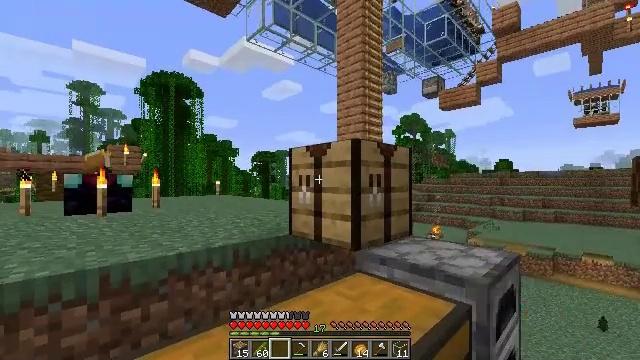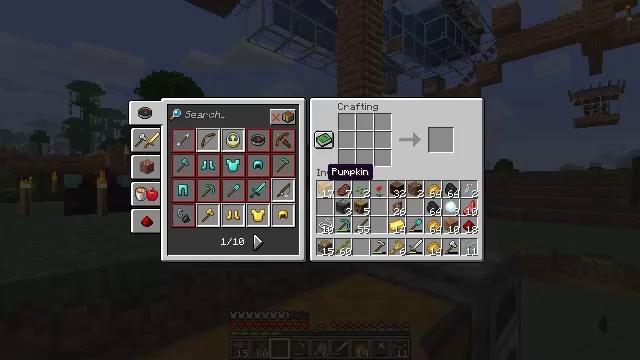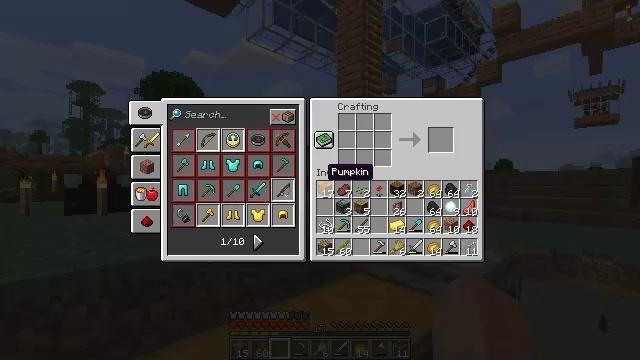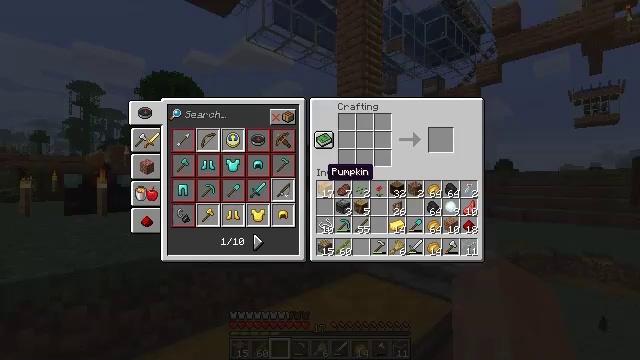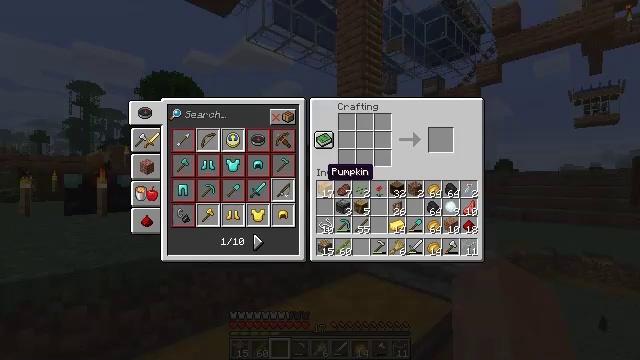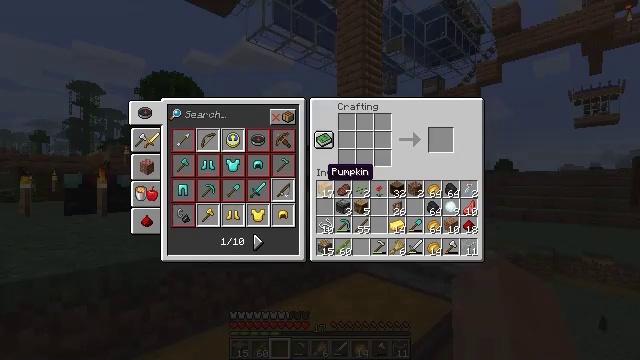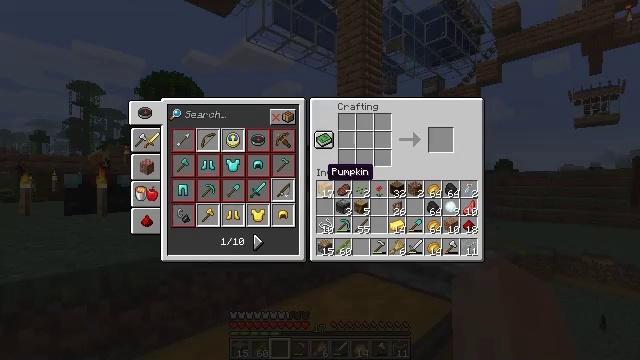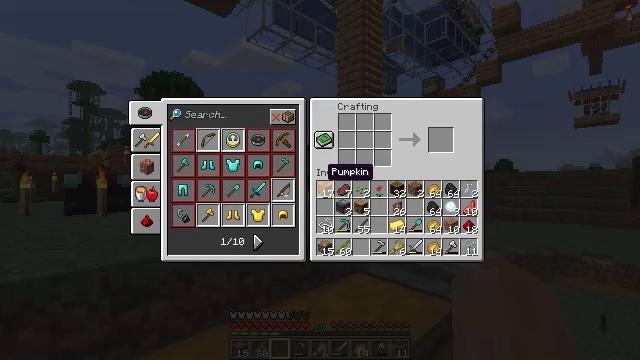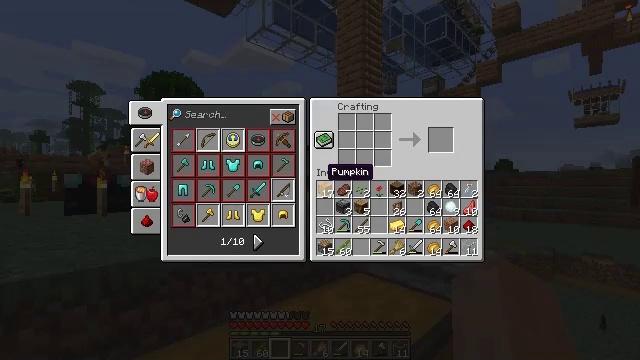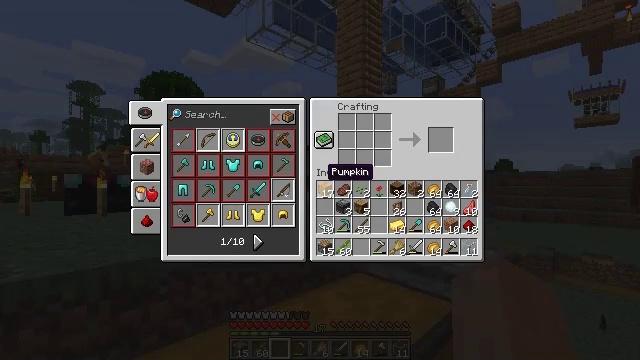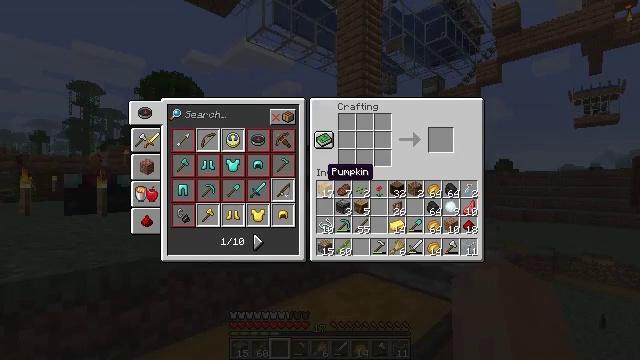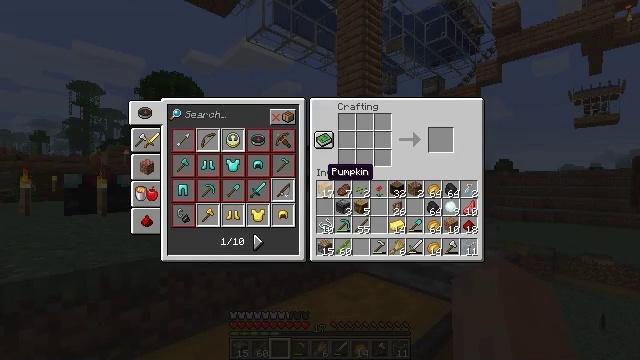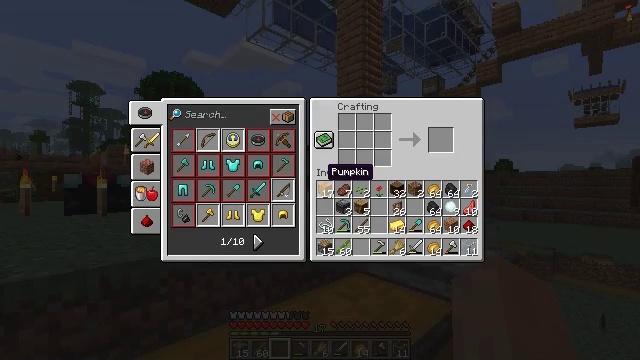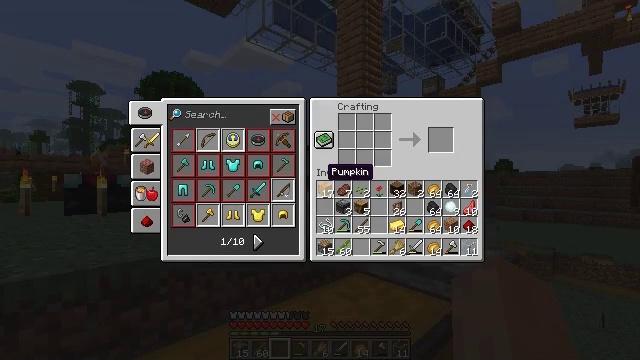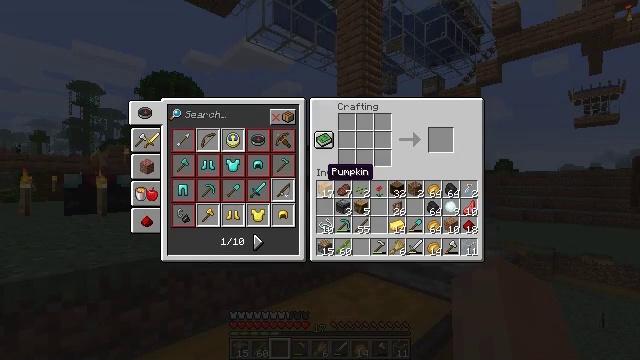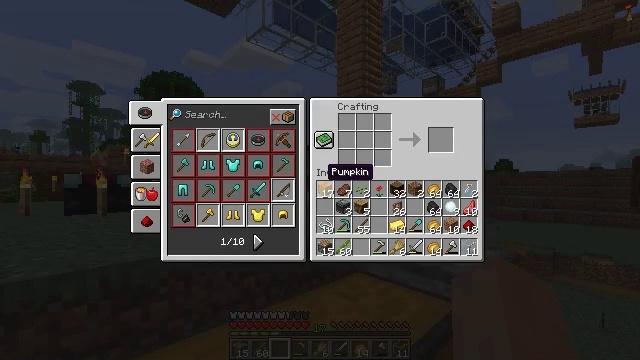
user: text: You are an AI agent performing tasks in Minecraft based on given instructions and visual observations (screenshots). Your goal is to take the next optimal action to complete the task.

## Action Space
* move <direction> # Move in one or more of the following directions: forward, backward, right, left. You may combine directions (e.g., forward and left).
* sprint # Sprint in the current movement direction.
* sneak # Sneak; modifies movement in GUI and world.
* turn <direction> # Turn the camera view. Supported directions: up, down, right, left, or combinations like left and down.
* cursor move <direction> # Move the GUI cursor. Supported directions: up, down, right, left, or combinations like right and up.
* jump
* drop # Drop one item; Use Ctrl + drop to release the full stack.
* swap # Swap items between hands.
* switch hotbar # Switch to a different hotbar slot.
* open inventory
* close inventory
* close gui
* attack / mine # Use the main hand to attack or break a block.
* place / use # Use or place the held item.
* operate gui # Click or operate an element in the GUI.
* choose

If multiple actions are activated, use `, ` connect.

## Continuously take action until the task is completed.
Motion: motion action
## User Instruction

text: Open the crafting table to craft scaffolding with bamboo and string.
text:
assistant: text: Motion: open gui
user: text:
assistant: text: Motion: no_op
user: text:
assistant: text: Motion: no_op
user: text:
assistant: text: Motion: no_op
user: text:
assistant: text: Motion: no_op
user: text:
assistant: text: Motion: no_op
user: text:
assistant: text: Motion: no_op
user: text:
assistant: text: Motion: no_op
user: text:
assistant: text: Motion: no_op
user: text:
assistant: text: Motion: no_op
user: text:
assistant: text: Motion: no_op
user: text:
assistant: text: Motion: no_op
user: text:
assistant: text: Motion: no_op
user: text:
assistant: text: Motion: no_op
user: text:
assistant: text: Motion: no_op
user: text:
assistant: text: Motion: no_op
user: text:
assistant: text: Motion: no_op
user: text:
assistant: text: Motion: no_op
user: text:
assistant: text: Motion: no_op
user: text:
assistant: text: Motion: no_op
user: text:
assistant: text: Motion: no_op
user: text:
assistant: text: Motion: no_op
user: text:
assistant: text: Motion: no_op
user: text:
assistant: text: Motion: no_op
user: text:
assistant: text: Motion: no_op
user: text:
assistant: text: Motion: no_op
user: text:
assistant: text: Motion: no_op
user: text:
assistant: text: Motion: no_op
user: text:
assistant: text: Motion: cursor move left
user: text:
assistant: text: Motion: cursor move left and up